Question: My midlet is showing some images fine, but not others.
They are all 8-bit PNGs, but the ones that aren't displaying are the ones I have created myself in PhotoShop.
So I am thinking maybe my PhotoShop (CS6) settings are wrong...
> PNG-8, Selective, Diffusion, Colors: 256, Dither: 100%, Matte: None, Web
Snap: 0%, Convert to sRGB: ticked, Width: 48, Height: 48, Percent: 100%,
Quality: Bicubic.
I've experimented with a few of these settings, but to no avail.
Any ideas?
There is a <URL> but this is opposite to mine in that PhotoShop mends things in that case, rather than breaks things...
My code is...
'''
image = Image.createImage("/img/loading1.png");
'''
...and here is my stack trace:
'''
java.io.EOFException
at javax.imageio.stream.ImageInputStreamImpl.readFully(
ImageInputStreamImpl.java:353)
at java.io.DataInputStream.readUTF(DataInputStream.java:609)
at javax.imageio.stream.ImageInputStreamImpl.readUTF(ImageInputStreamImpl.java:332)
at com.sun.kvem.png.PNGImageReader.parse_iTXt_chunk(PNGImageReader.java:447)
at com.sun.kvem.png.PNGImageReader.readMetadata(PNGImageReader.java:650)
at com.sun.kvem.png.PNGImageReader.readImage(PNGImageReader.java:1312)
at com.sun.kvem.png.PNGImageReader.read(PNGImageReader.java:1582)
at com.sun.kvem.midp.GraphicsBridge.loadImage(GraphicsBridge.java:2602)
at com.sun.kvem.midp.GraphicsBridge.createImageFromData(GraphicsBridge.java:2511)
at sun.reflect.NativeMethodAccessorImpl.invoke0(Native Method)
at sun.reflect.NativeMethodAccessorImpl.invoke(NativeMethodAccessorImpl.java:57)
at sun.reflect.DelegatingMethodAccessorImpl.invoke(DelegatingMethodAccessorImpl.java:43)
at java.lang.reflect.Method.invoke(Method.java:601)
at com.sun.kvem.sublime.MethodExecution.process(MethodExecution.java:42)
at com.sun.kvem.sublime.SublimeExecutor.processRequest(SublimeExecutor.java:63)
at javax.microedition.lcdui.Image.createImage(Image.java:315)
'''
The image in question does exist - both in the project and in the jar that is built.
Here is the image in question:

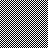
Answer: According to the crash log, the PNG decoder in J2ME fails inside the non-critical chunk 'iTXt':
'''
> com.sun.kvem.png.PNGImageReader.readMetadata
> com.sun.kvem.png.PNGImageReader.parse_iTXt_chunk
> javax.imageio.stream.ImageInputStreamImpl.readUTF
> java.io.DataInputStream.readUTF
'''
According to <URL>, the text part of an 'iTXt' chunk be valid UTF8:
> ... The remaining chunk data is the main UTF-8 text, either zlib-compressed or not, according to the compression flag. Since its length can be determined from the chunk length, it is not null-terminated. As with the other two text chunks, newlines should be represented by single line-feed characters (decimal 10), and all other control characters (1-9, 11-31, and 127-159) are discouraged.
and so normally this would indicate that the stream read is not valid UTF8 text - it contains 'raw' bytes higher than the plain ASCII range '0..127' that do not conform to UTF8 rules.
I found that not to be the case in the sample image. There is only one set of consecutive bytes that form a UTF8 code sequence, and it is a valid one:
(the bolded section represents 3 data bytes in hexadecimal notation). I first suspected this was the error:
> If the BOM character appears in the middle of a data stream, Unicode says it should be interpreted as a "zero-width non-breaking space" (inhibits line-breaking between word-glyphs). In Unicode 3.2, this usage is deprecated in favour of the "Word Joiner" character, U+2060.[1] This allows U+FEFF to be only used as a BOM.
(<URL>
.. and so a fully conforming UTF8 reader should inspect its bytes and throw an 'UTFDataFormatException' when it encounters a BOM anywhere else than as the very first value. Surprisingly, this does not seem to be the problem! First of all, there is no indication any of the 'readUTF' sources do anything else than only verify if the UTF8 code is valid , irrespective of its value. There are lots of 'invalid' Unicode (values that do not represent a valid Unicode character or instruction), but it appears to me they are all silently ignored. But I noticed the common 'readUTF' functions only implement a small subset of UTF8/Unicode (see, e.g., <URL>.
So the problem lies elsewhere. Another clue to this is that the error thrown is 'UTFDataFormatException' but rather 'EOFException', indicating the read buffer ran out of the number of bytes it was promised to contain.
Looking at a source of <URL>, I find this snippet of code:
'''
588 public final static String readUTF(DataInput in) throws IOException {
589 int utflen = in.readUnsignedShort();
'''
followed by a loop to read 'utflen' (not "Unicode characters"). This is wrong for an 'iTXt' chunk, as it does not have a 'first word' to indicate its length. The number of bytes in the plain text can be derived from the chunk length (which is, per PNG convention, the total data length excluding the length long word, the 'iTXt' signature itself, and the final CRC32 code) minus the length of the zero-terminated keyword name, language, and "translated keyword" strings, and the two bytes which indicate compression of the full plain text.
---
As a work-around, remove the 'iTXt' chunks from your PNG images. The data itself -- XMP Metadata -- is most likely not interesting at all for your purposes (but feel free to read <URL>. And if your workflow does not use it, it's just a useless hunk of uncompressed text, taking up 814 bytes of the total of 981 bytes in your sample image -- a whopping 83%!
You can use an external utility to remove extraneous data chunks; the command line for the popular 'pngcrush', for example, is
'''
pngcrush -rem alla -rem text InputFile.png OutputFile.png
'''
(from <URL>.
Or directly from Photoshop: if you save a PNG 'the usual way' with the "Save As" menu option, the metadata goes in and there is no checkbox to get rid of it. If you use "Save for Web & Devices" instead, you get a large dialog with a lot of handy options, such as a drop down list labelled "Metadata".
Choosing "All" I got an even larger file; my version of Photoshop creates a 3K chunk of XMP Metadata, including a 2K totally empty 'filler' block...
Selecting "Copyright" or "None" finally got rid of all the crud (presumably because I did not fill in any copyright information), and then you get a nice 169 bytes long PNG, in which the only metadata is that software used is called "Adobe ImageReady".
---
Which is kind of ironic. Per PNG specifications,
> .. A decoder encountering an unknown chunk in which the ancillary bit is 1 can safely ignore the chunk and proceed to display the image.
(<URL>
This "ancillary bit" is the 5th bit of the first byte of the chunk ID: 0 (uppercase) = critical, 1 (lowercase) = ancillary, i.e., if the first character of the chunk ID is a capital, a PNG reader read and interpret its data correctly, and if it's not, it can be skipped silently.
So technically, the writers of J2ME could safely have ignored this entire chunk. But they messed it up, to read it, and now the code crashes on all programs that merely try to read the image data in PNGs which happen to contain 'iTXt' chunks.